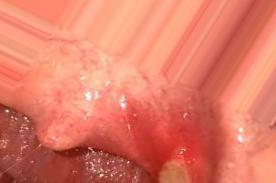
Condition: Mouth Ulcer